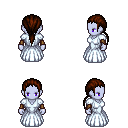
a pixel art fantasy rpg character, female body template, dark elf, purple skin, underdress, red pants, brown ponytail hairstyle, leather bracers, black slippers, four views (front, back, left, right), 2x2 character sprite sheet, small pixel art, hard edges, no anti-aliasing